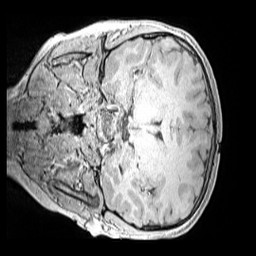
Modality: MP2RAGE
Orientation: coronal
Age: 12
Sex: male
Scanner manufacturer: siemens
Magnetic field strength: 3 T
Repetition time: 4 s
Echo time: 0.00299 s